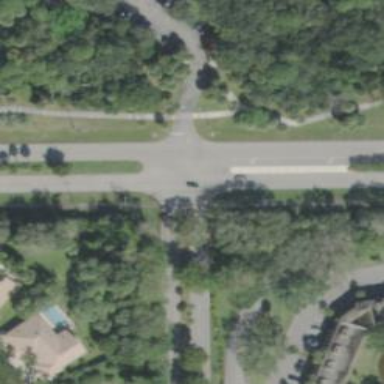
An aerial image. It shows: Road with stop sign.